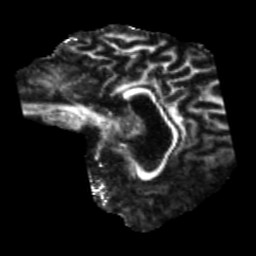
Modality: FA
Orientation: sagittal
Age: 40
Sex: male
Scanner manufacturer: siemens
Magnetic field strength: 3 T
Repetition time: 5.25 s
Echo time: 0.08 s